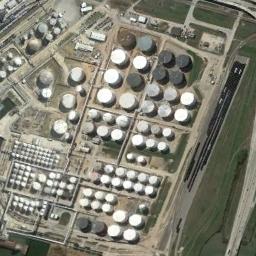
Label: storage_tank